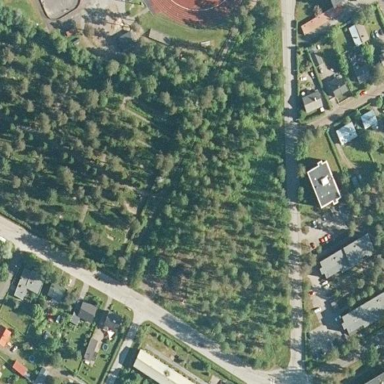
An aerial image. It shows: Forest area utilized as recreation ground.